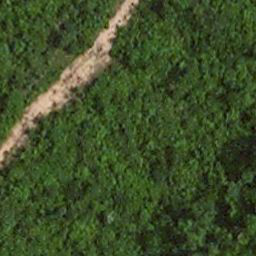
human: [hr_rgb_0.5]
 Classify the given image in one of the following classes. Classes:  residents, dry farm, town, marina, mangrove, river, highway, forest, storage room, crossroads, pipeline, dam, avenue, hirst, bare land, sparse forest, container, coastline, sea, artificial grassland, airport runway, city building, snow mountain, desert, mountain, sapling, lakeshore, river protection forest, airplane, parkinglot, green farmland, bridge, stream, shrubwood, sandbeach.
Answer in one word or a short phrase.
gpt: avenue